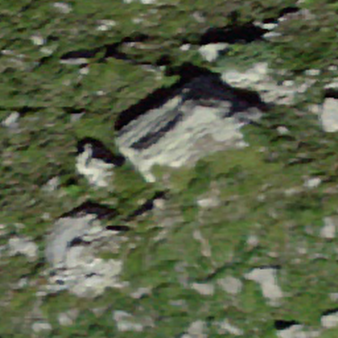
Label: bouldering_area